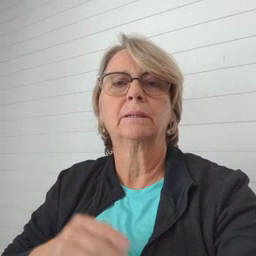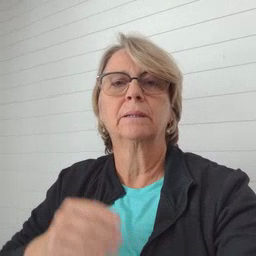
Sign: pajamas